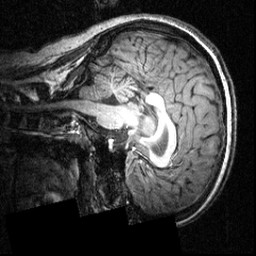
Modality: T1w
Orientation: sagittal
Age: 18
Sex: female
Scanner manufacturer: siemens
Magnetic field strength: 3.951 T
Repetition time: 1.5 s
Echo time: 0.00335 s